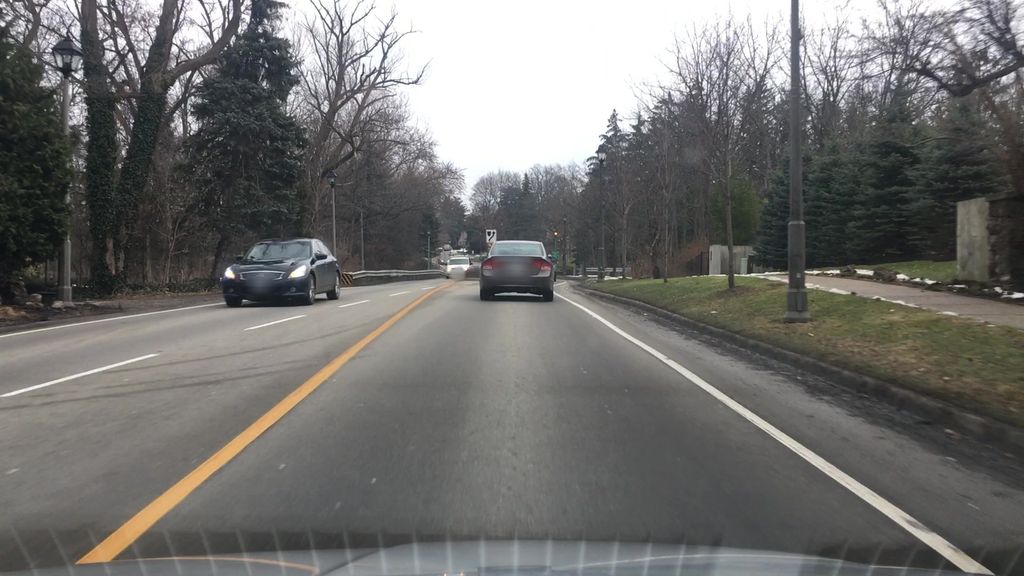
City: hamilton